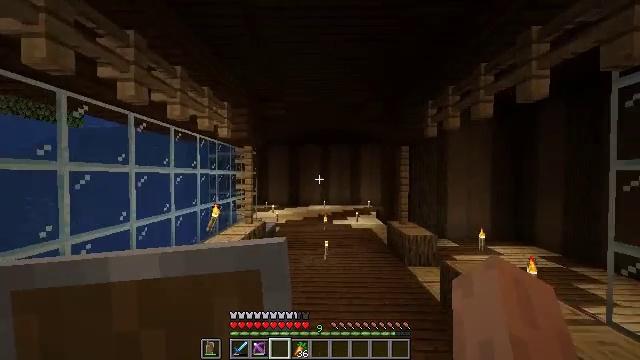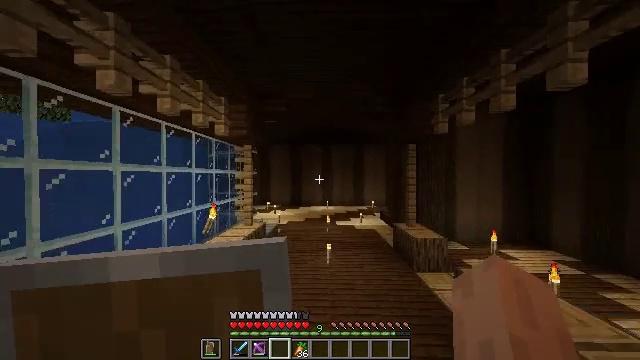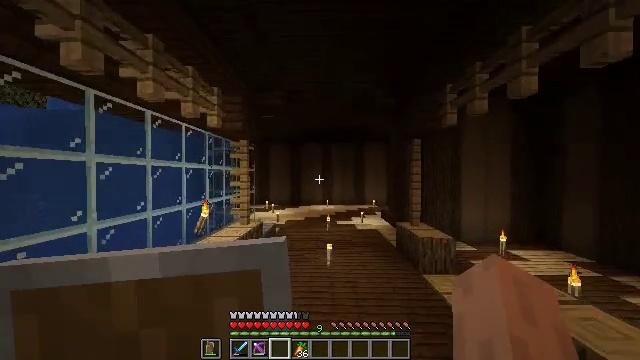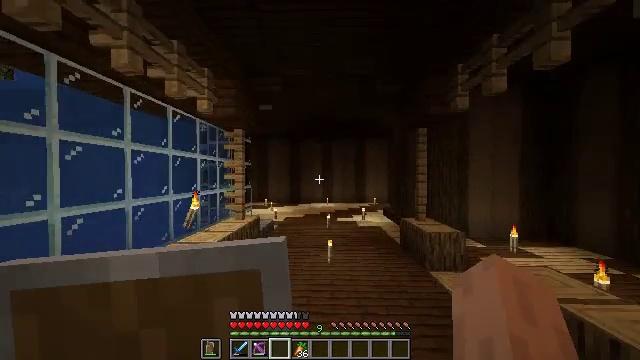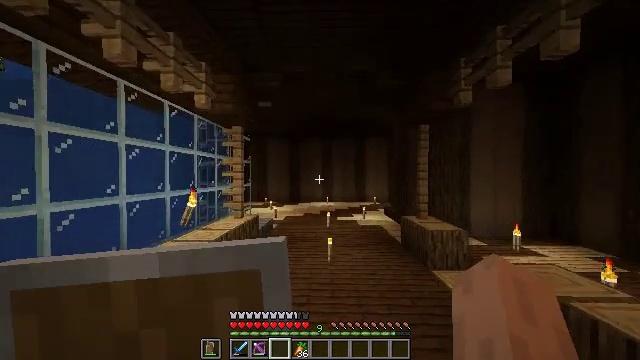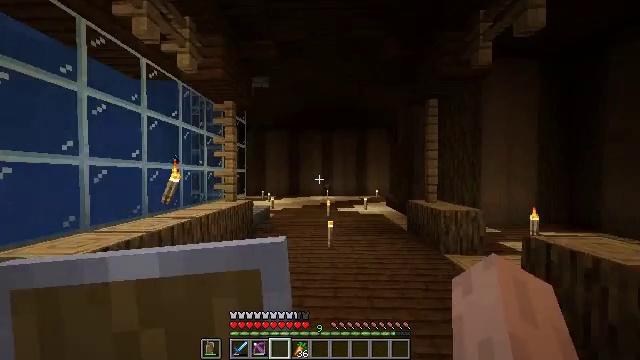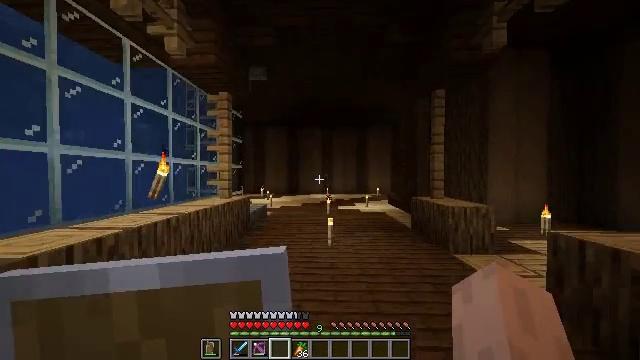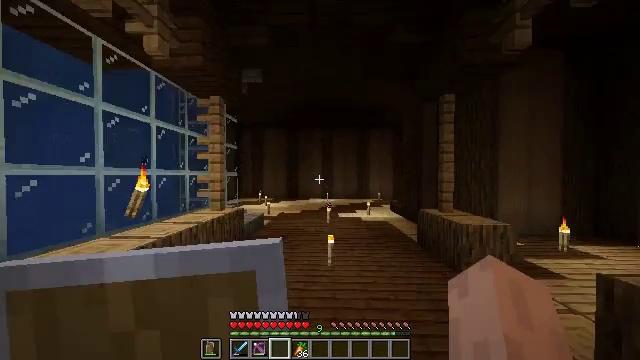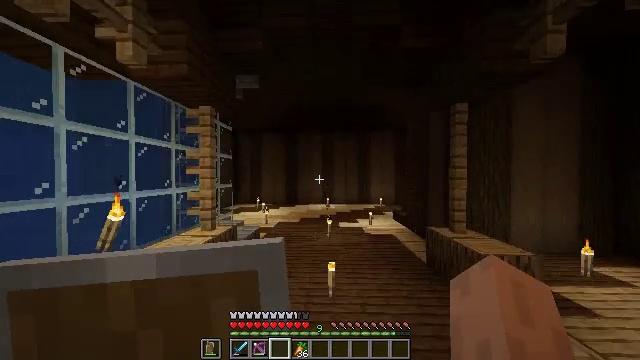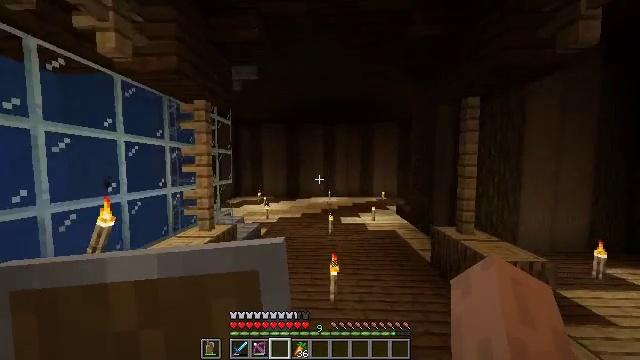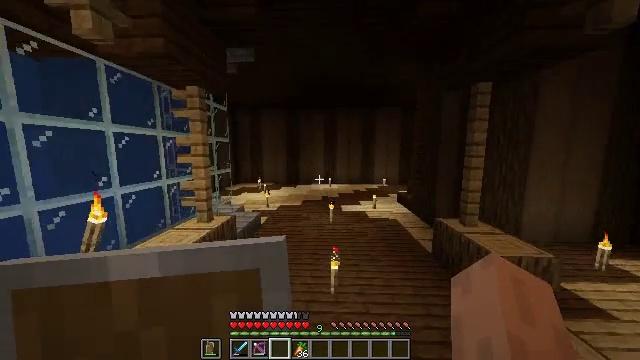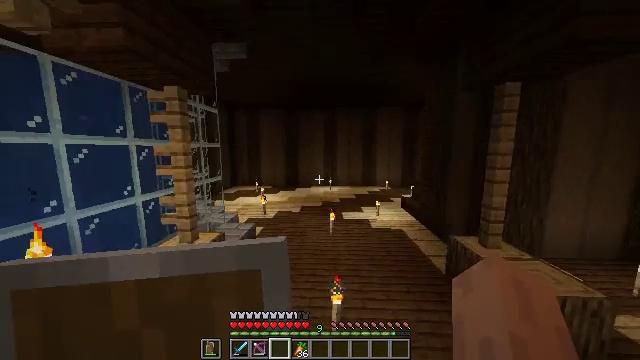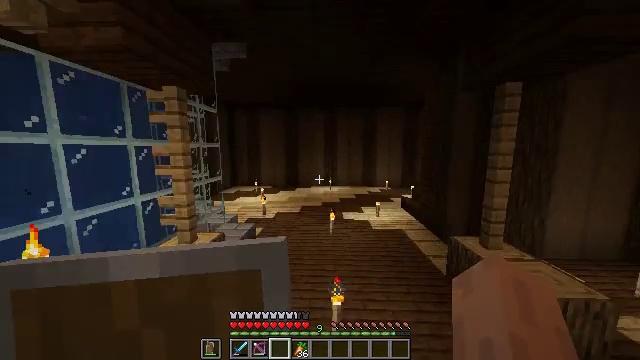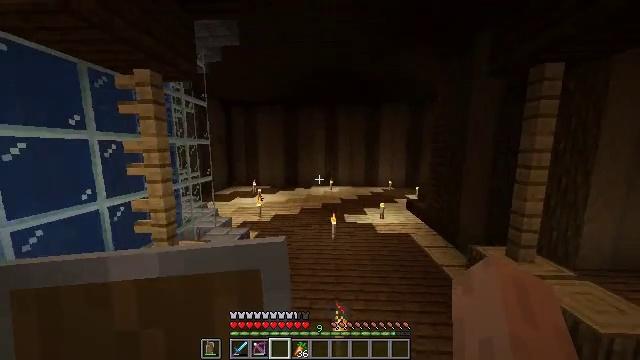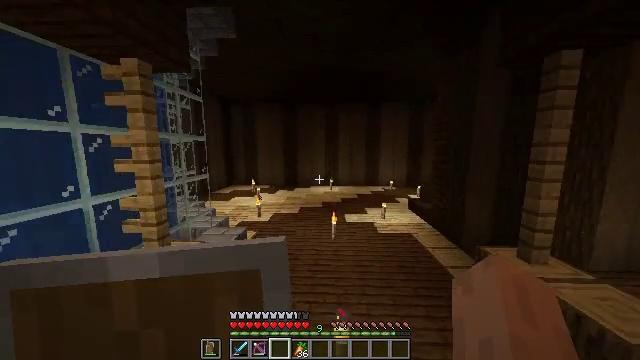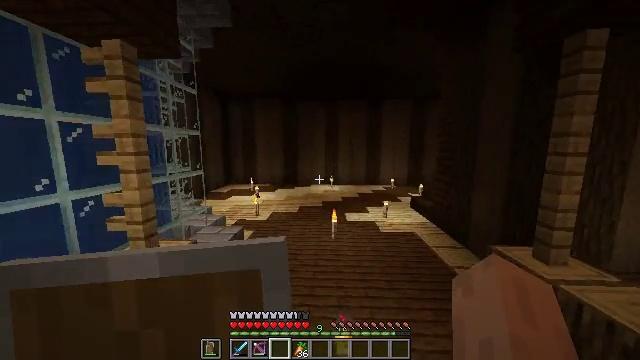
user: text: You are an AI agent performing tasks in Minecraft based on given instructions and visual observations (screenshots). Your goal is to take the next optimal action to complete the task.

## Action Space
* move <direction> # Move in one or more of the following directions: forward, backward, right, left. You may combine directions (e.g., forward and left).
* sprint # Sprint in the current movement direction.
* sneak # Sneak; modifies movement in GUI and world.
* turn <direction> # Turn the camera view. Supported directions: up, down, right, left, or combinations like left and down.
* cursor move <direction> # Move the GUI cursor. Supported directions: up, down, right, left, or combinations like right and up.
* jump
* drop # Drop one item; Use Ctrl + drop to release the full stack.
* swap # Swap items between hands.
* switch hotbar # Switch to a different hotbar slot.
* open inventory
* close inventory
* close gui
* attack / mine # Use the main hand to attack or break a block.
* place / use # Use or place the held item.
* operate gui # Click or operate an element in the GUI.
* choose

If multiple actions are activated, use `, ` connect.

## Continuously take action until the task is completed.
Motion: motion action
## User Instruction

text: Attack the oak planks to recycle it.
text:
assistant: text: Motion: move forward, jump
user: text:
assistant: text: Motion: move forward, jump
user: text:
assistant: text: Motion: move forward, jump
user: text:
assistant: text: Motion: move forward, jump
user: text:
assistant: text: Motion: move forward, jump
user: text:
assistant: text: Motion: move forward, jump
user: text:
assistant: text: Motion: move forward, jump
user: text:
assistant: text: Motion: move forward, jump
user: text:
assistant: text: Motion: move forward, turn down, jump
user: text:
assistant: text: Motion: move forward, turn down, jump
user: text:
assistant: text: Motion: move forward, jump
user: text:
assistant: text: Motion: move forward, jump
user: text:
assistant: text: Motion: move forward, jump
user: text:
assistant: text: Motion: move forward, jump
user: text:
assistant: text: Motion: move forward, jump
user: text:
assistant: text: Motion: move forward, jump
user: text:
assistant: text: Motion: move forward, turn left, jump
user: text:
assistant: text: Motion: move forward, turn left and up, jump
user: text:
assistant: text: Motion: move forward and move right, turn left and up, jump
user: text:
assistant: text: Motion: move forward and move right, jump
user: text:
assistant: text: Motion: move forward and move right, jump
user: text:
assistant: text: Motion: move forward and move right, jump
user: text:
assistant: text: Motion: move forward and move right, jump
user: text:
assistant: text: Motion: move forward and move right, jump
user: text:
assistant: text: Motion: move forward and move right, jump
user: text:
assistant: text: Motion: move forward, jump
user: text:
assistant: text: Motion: move forward, turn right
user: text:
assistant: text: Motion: move forward, turn right and down
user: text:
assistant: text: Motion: move forward, turn right and down
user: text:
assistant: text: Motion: move forward and move left, turn right and down